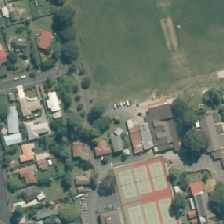
Land cover: urban_parkland